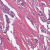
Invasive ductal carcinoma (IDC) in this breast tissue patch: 1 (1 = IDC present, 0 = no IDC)